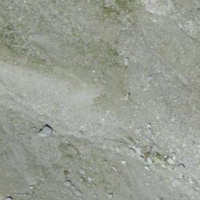
EUNIS habitat code: 48
Species observed at this site:
Capra ibex